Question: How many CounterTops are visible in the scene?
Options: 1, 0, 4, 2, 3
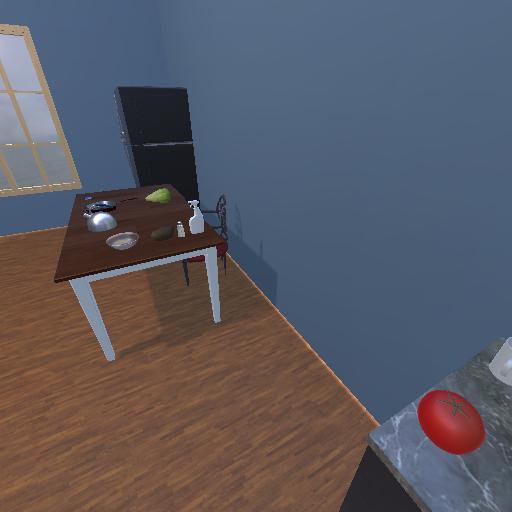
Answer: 1